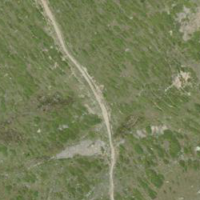
EUNIS habitat code: 26
Species observed at this site:
Oenanthe oenanthe
Marmota marmota